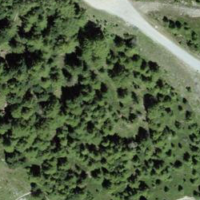
EUNIS habitat code: 26
Species observed at this site:
Marmota marmota
Erynnis tages
Polyommatus icarus
Fabriciana niobe
Erebia alberganus